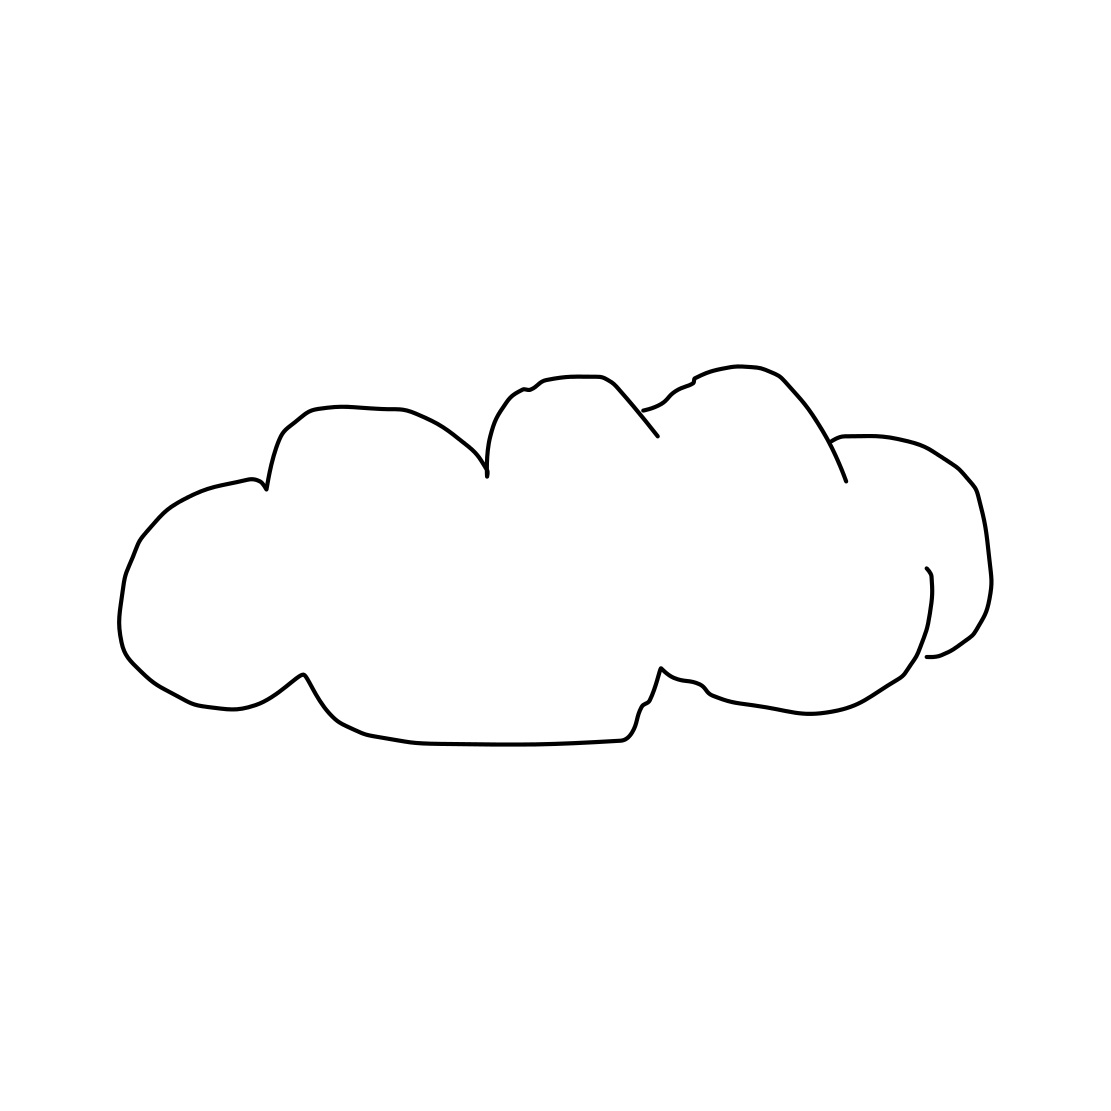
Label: cloud